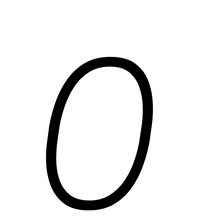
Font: Roboto-Italic_Condensed_ExtraLight_Italic